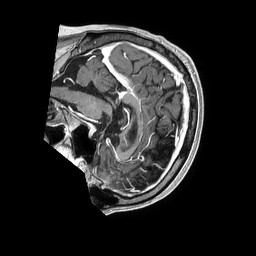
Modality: T1w
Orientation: sagittal
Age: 64
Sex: male
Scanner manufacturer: philips
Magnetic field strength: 1.5 T
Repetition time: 0.007834 s
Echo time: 0.003626 s